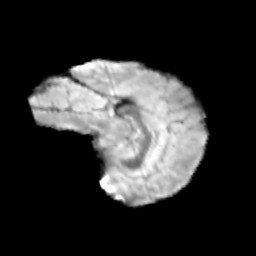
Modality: T2w
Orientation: sagittal
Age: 9
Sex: male
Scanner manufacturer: siemens
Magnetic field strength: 3 T
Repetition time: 3.8 s
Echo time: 0.07 s